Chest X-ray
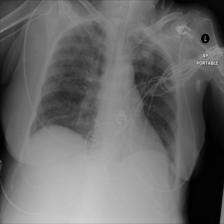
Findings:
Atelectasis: negative
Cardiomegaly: negative
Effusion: negative
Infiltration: negative
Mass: negative
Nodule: negative
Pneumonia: negative
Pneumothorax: negative
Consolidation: negative
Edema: negative
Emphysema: negative
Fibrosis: negative
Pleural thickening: negative
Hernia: negative